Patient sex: F
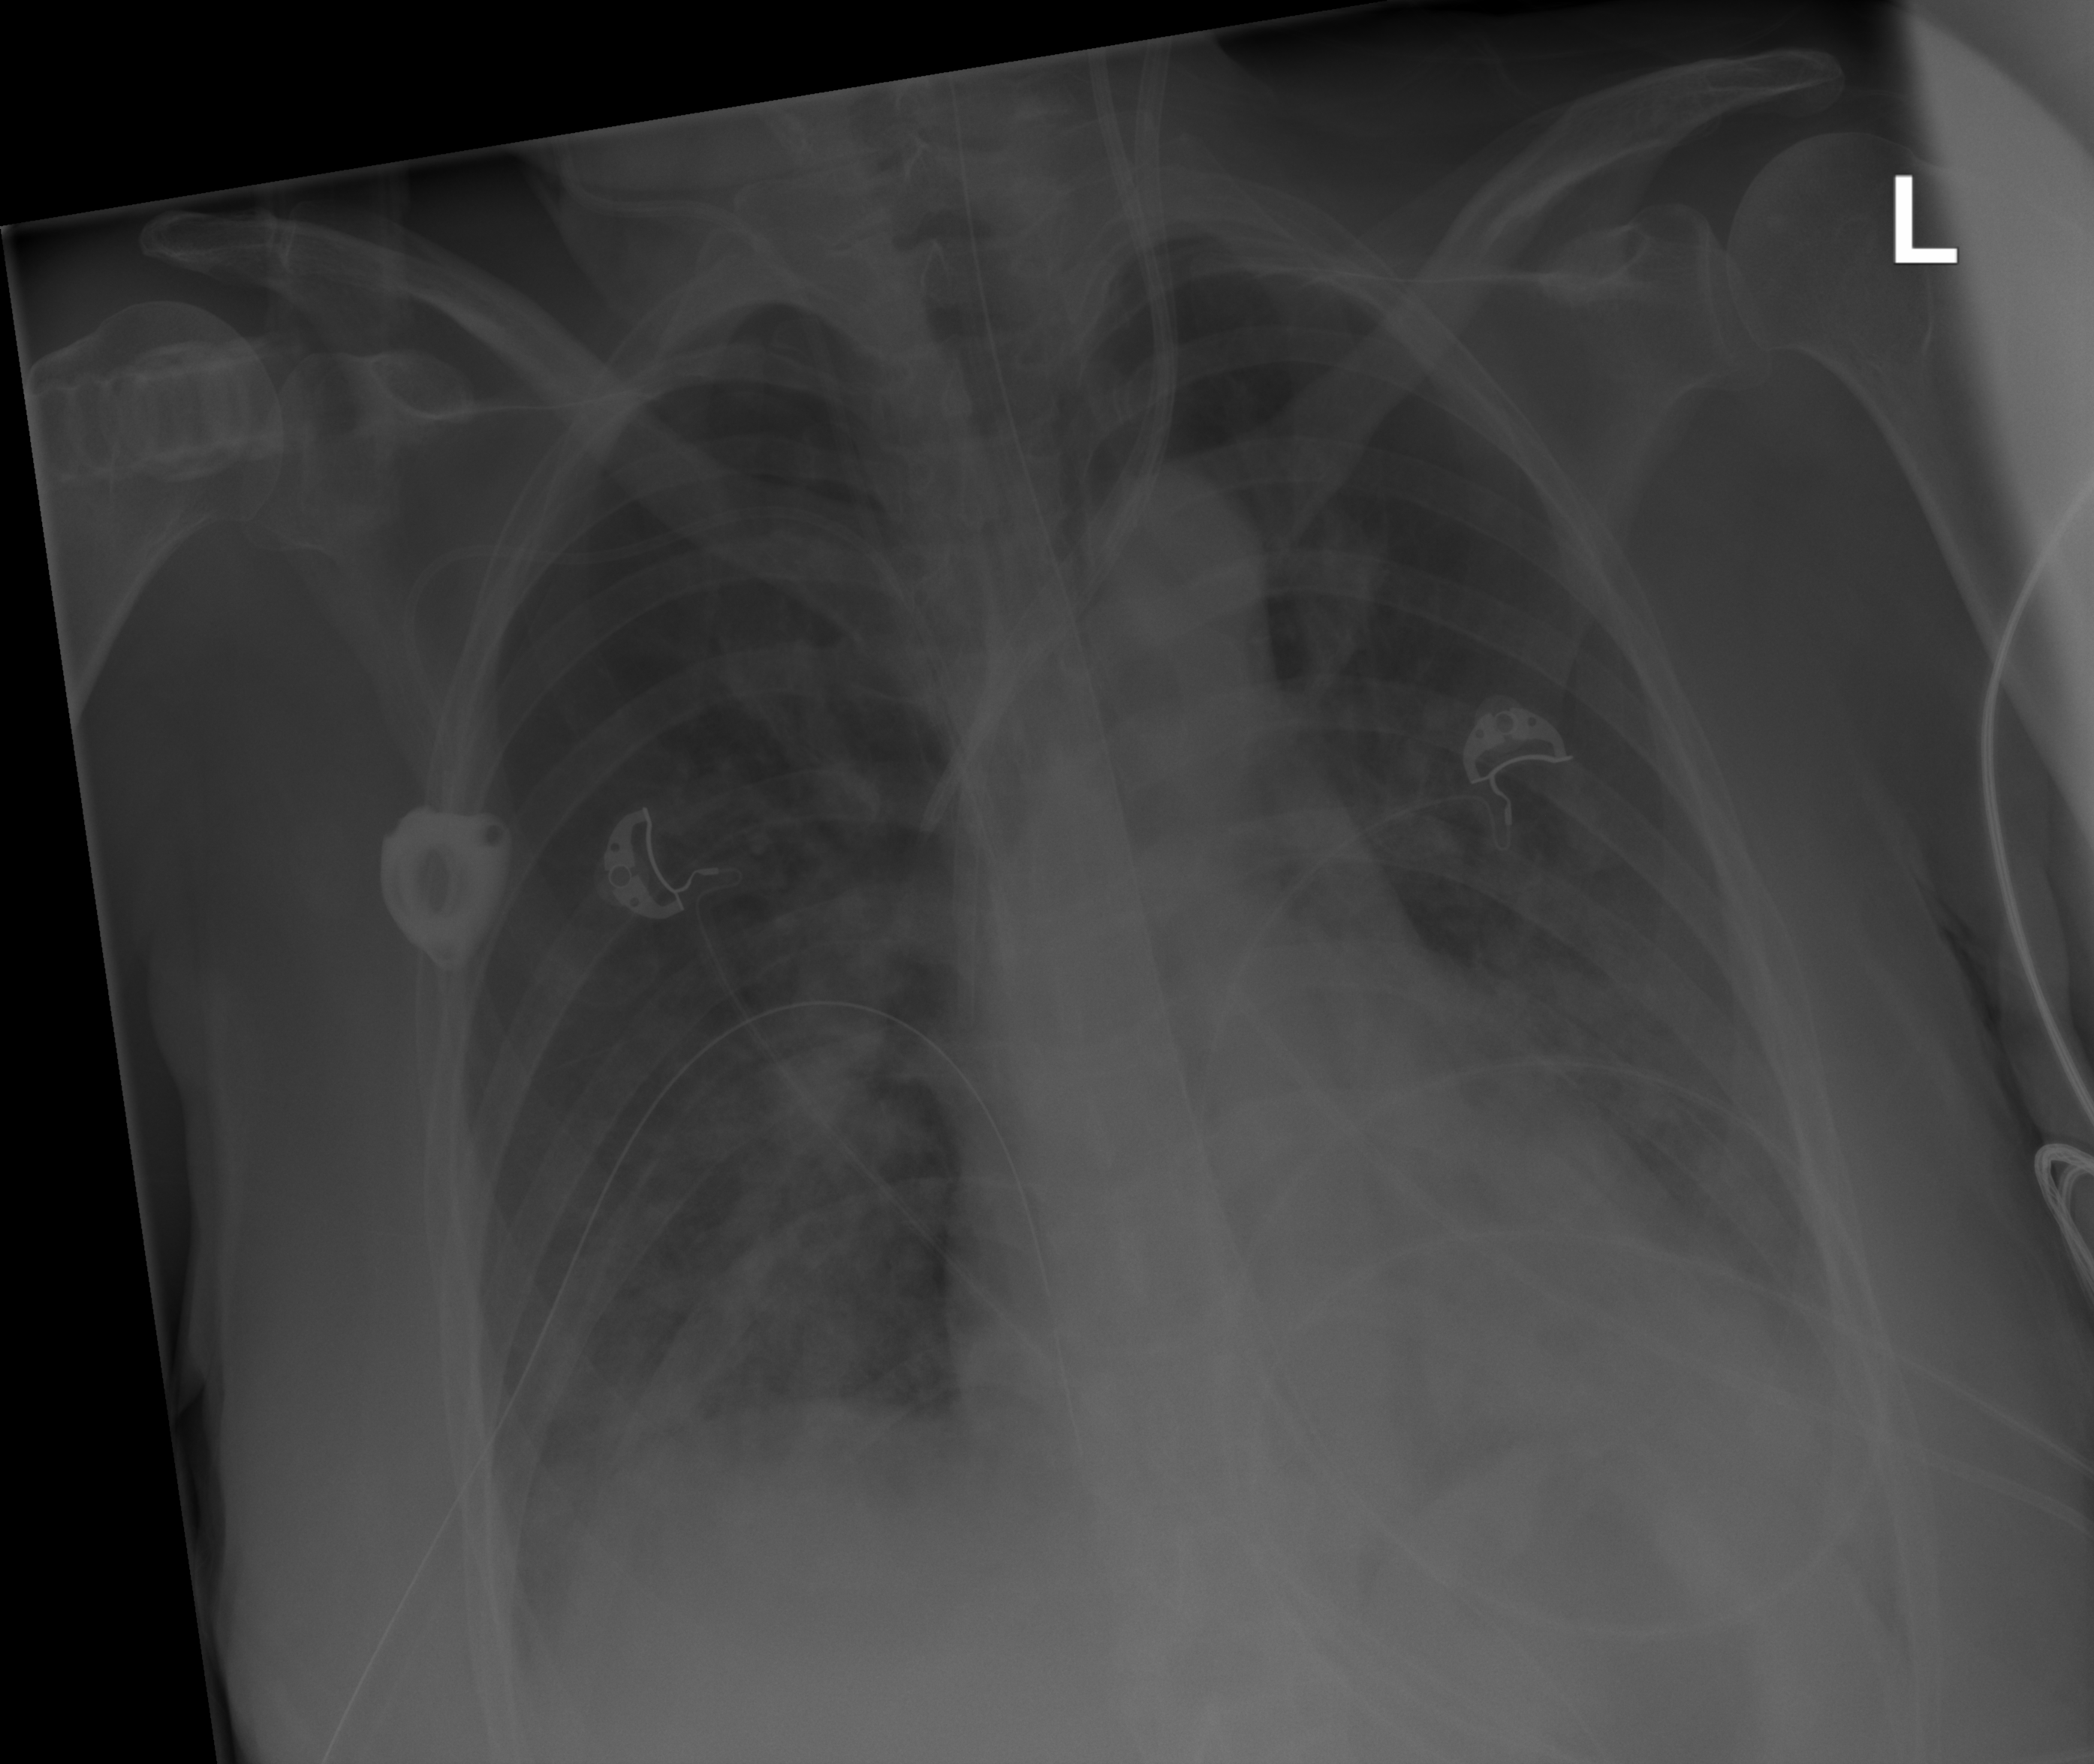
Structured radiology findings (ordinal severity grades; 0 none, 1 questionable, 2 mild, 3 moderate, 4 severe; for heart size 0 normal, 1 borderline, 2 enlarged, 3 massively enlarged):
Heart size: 0
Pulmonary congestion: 0
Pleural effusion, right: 1
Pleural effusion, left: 2
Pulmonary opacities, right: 2
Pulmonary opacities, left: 2
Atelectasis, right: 2
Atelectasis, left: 2